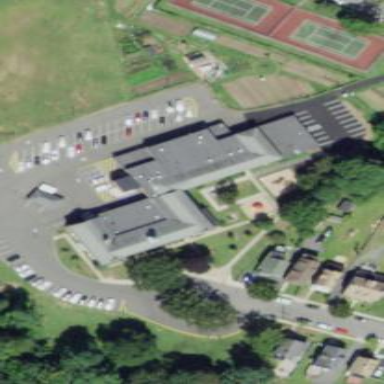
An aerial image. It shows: School.